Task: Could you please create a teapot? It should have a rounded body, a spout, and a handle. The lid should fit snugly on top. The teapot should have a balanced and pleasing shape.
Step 25:
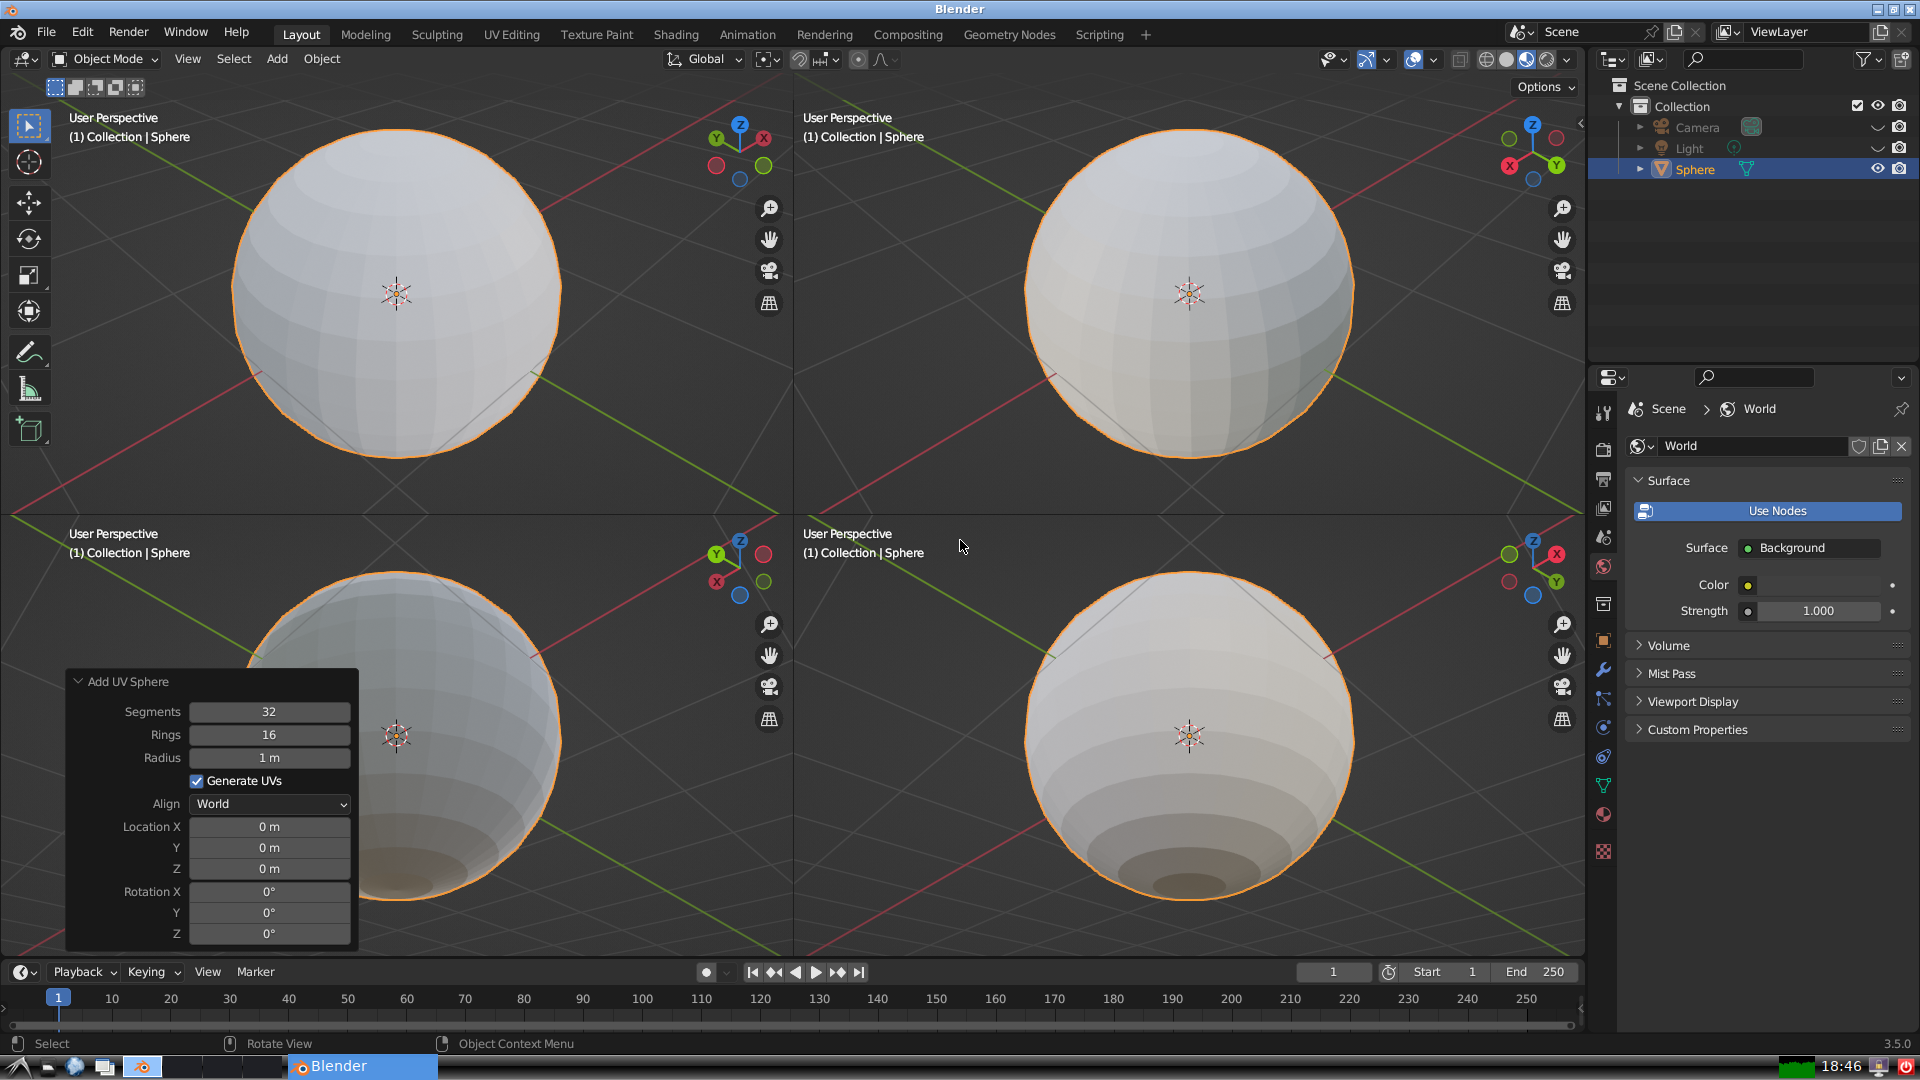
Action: {"mouse_move": [1608, 631]}